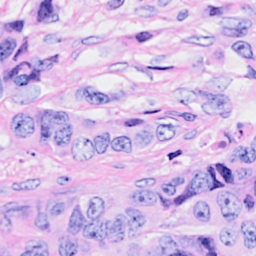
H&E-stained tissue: Breast